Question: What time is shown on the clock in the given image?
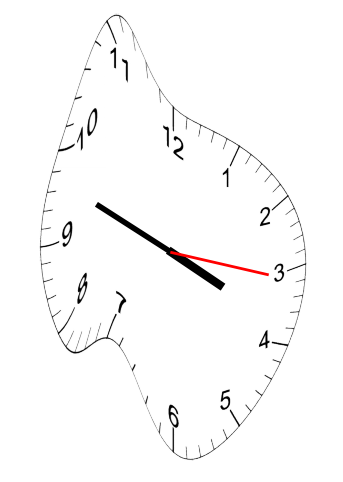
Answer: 03:48:16